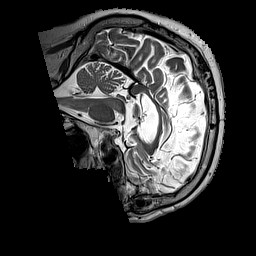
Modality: T2w
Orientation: sagittal
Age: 60
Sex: male
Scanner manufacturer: siemens
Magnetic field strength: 3 T
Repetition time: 3.2 s
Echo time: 0.212 s